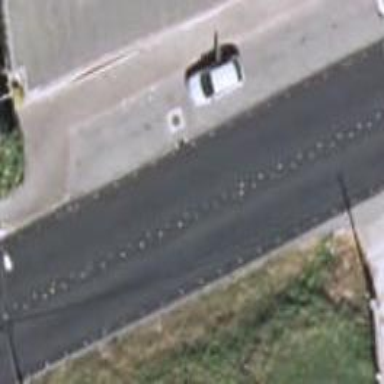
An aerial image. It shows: Asphalt road classified as primary highway.